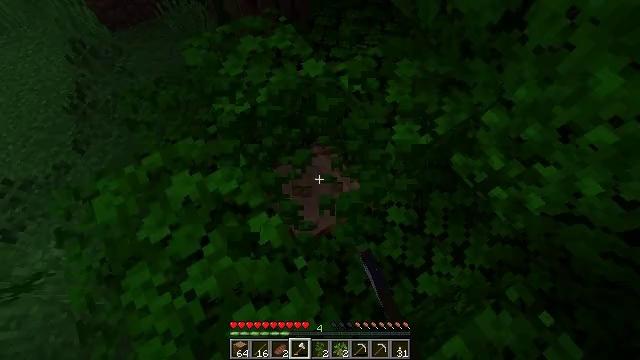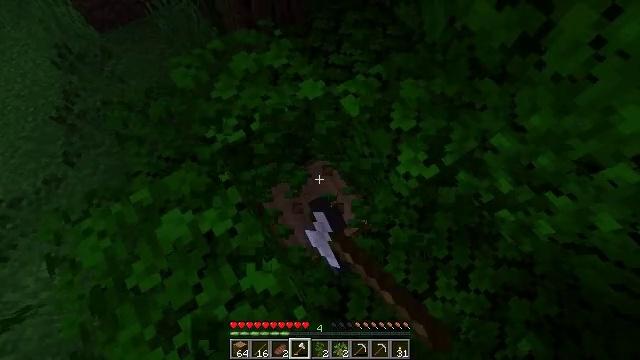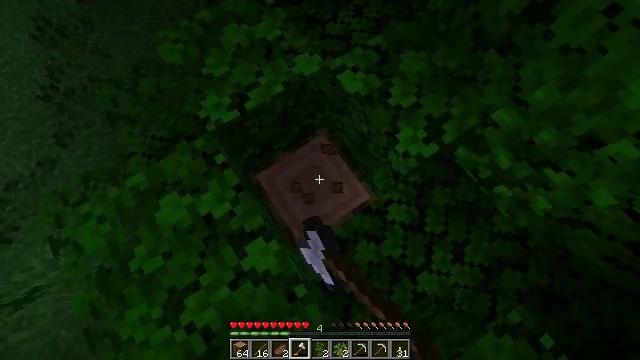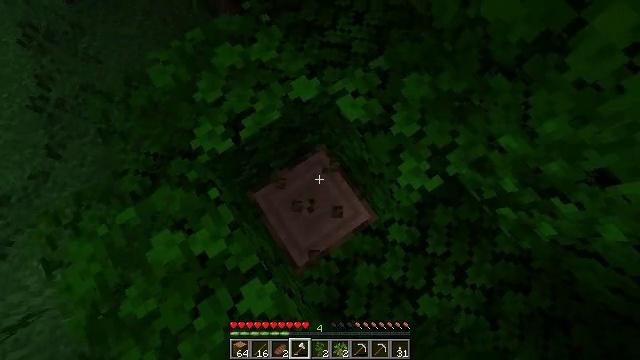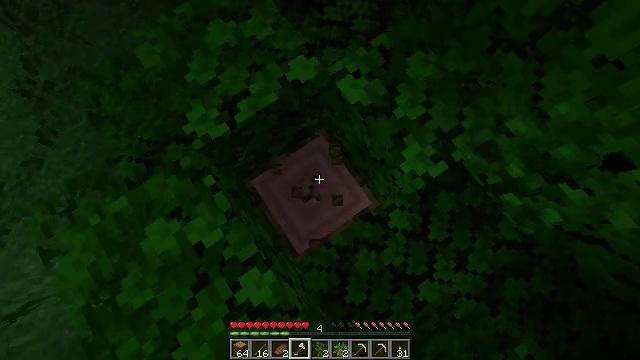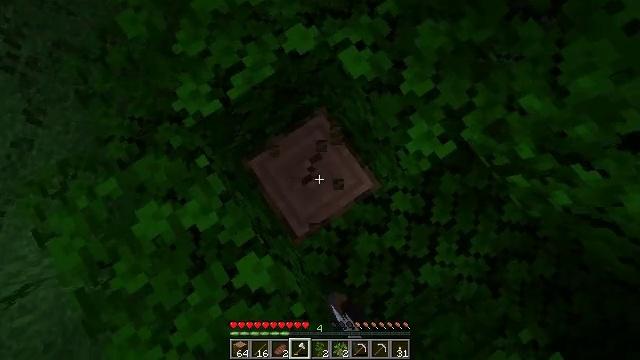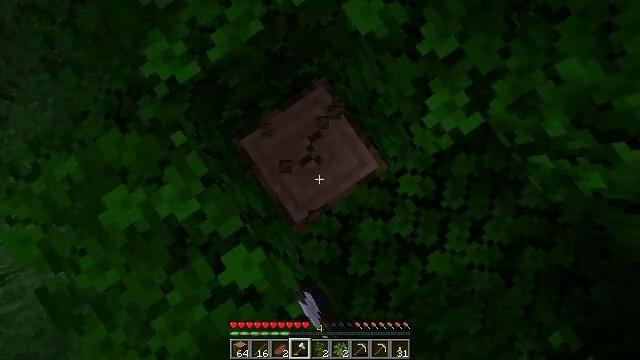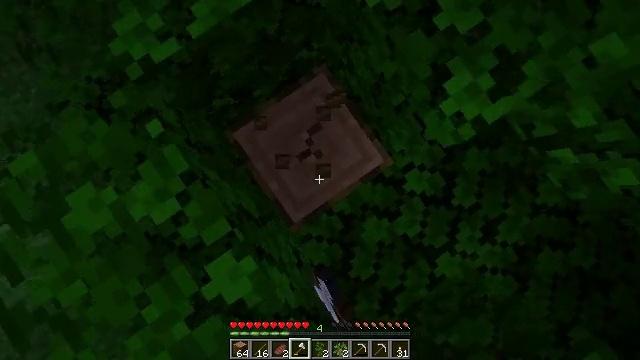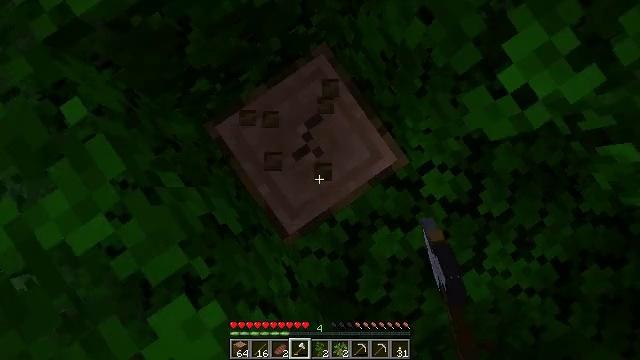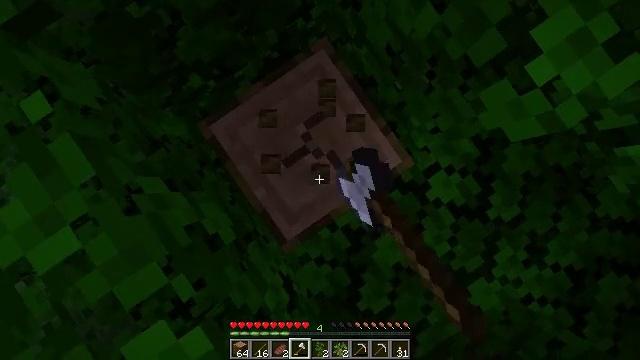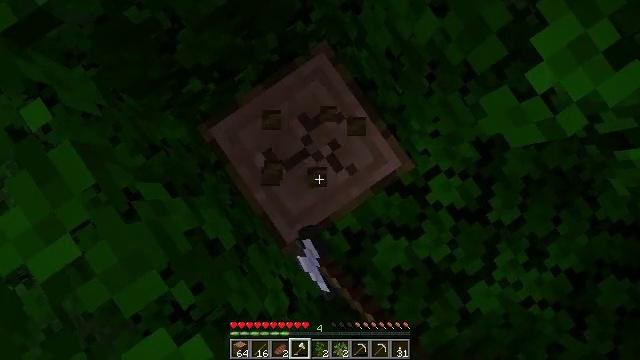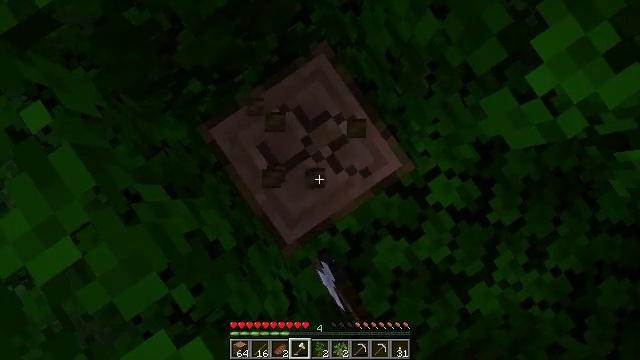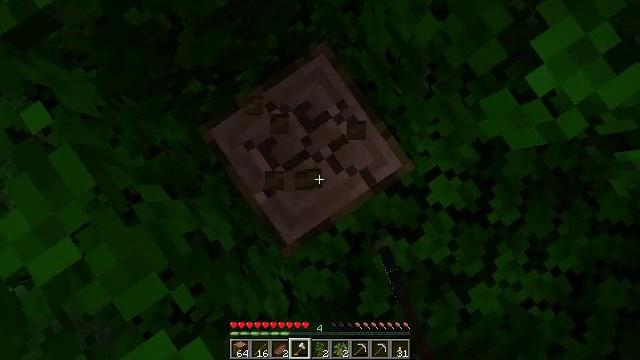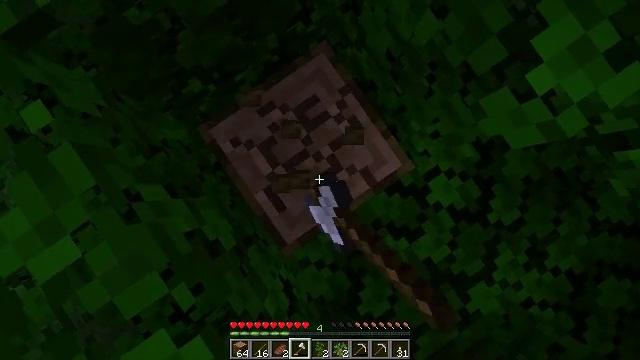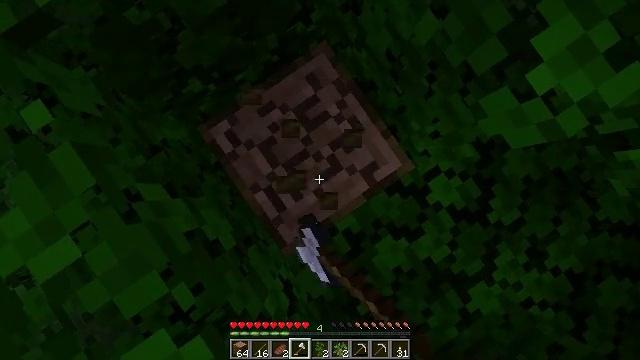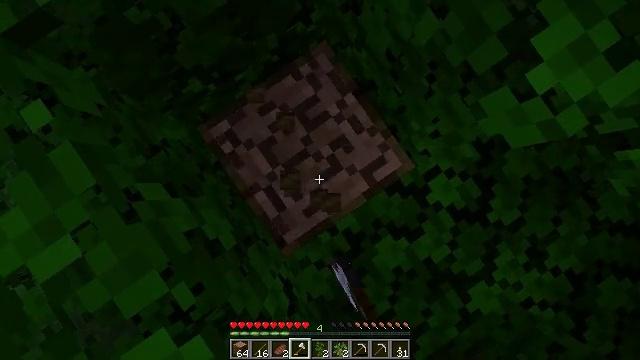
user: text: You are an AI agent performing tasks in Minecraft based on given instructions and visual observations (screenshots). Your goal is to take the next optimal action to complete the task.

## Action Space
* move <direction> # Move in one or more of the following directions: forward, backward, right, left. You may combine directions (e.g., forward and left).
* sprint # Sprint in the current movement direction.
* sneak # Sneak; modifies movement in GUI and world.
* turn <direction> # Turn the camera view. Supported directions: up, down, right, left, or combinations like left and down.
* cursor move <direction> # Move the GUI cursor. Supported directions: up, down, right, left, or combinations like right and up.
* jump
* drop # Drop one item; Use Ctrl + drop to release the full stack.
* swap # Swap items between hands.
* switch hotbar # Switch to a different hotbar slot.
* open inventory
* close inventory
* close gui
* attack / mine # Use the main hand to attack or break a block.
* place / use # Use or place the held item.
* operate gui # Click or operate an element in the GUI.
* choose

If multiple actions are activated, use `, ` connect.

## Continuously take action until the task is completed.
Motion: motion action
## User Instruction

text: Mine the jungle log in the rainforest biome.
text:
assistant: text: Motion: move forward, turn down, attack / mine
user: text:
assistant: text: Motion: move forward, turn right and down, attack / mine
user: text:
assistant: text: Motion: turn down, attack / mine
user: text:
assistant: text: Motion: turn down, attack / mine
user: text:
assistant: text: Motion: turn down, attack / mine
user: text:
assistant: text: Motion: turn down, attack / mine
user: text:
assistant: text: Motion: turn down, attack / mine
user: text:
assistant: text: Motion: attack / mine
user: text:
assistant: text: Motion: attack / mine
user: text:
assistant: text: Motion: attack / mine
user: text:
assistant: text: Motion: attack / mine
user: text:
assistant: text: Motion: attack / mine
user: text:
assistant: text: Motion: attack / mine
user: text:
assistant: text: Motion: attack / mine
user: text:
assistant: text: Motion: attack / mine
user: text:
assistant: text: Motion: attack / mine
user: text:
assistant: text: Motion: attack / mine
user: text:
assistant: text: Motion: attack / mine
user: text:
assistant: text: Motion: attack / mine
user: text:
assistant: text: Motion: attack / mine
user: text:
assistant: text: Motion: attack / mine